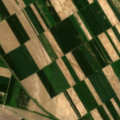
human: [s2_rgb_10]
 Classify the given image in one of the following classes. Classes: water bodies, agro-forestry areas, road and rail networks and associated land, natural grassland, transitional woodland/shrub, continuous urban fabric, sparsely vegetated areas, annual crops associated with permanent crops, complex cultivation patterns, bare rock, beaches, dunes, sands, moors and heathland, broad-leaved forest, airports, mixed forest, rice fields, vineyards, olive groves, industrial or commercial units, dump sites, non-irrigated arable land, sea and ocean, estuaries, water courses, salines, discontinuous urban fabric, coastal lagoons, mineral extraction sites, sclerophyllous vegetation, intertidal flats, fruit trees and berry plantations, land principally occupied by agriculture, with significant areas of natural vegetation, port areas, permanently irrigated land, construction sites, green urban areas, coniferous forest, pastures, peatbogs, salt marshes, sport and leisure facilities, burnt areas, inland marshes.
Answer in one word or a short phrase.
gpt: non-irrigated arable land, pastures